You are looking at the continuous-wavelet transform of a rotating shaft's vibration signal. Determine the machine's mechanical condition. Answer with exactly one of: normal, misalignment, unbalance, looseness.
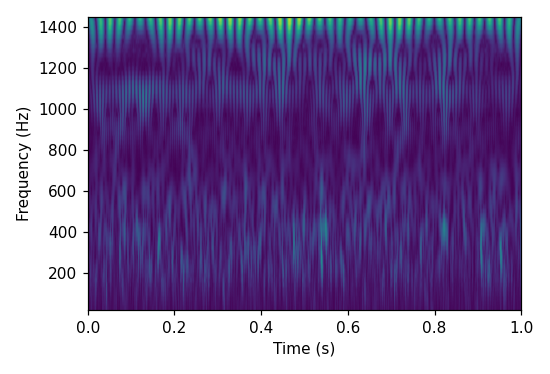
Answer: unbalance